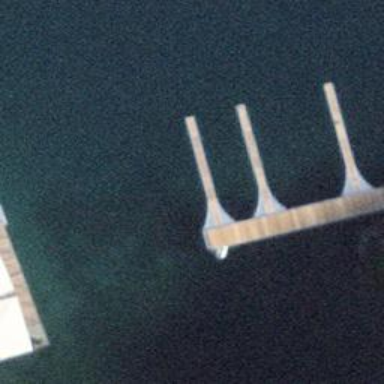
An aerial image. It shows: Man-made pier.